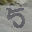
Label: 5